Field crop: tomato
Growth stage: 1
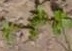
Species: portulaca